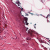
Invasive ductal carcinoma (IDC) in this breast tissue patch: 0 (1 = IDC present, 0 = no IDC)